Field crop: maize
Growth stage: 1
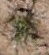
Species: salsola